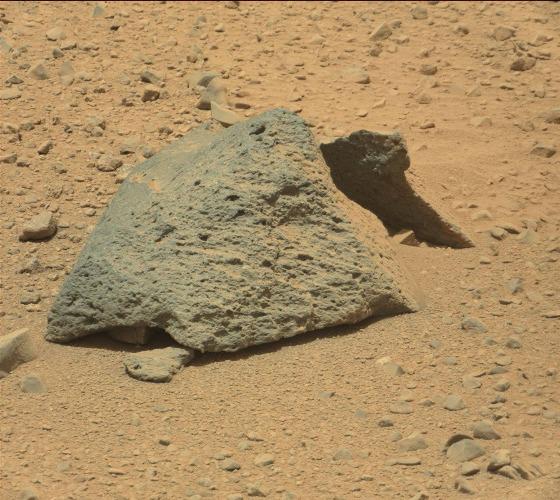
Terrain classes present: Bedrock, Gravel / Sand / Soil, Rock, Shadow